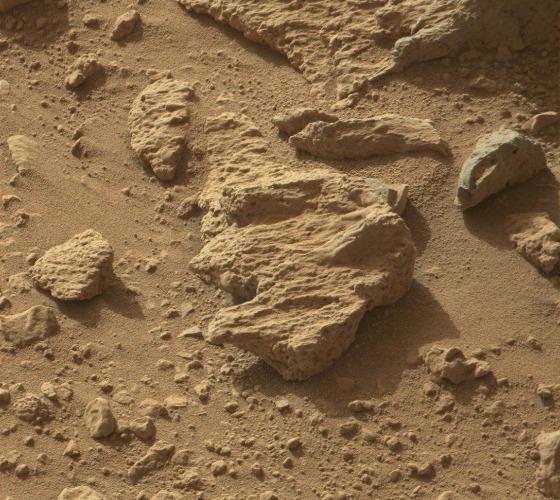
Terrain classes present: Bedrock, Gravel / Sand / Soil, Rock, Shadow